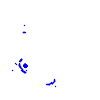
Particle: proton